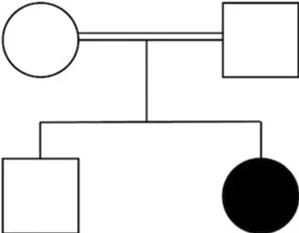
Identification of start filled loss mutation in CD70. (A) Pedigree of the family in which a homozygous start loss mutation in CD70 was identified. The genotype of each individual is indicated. The black circle represents the affected individual.
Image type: radiology (x_ray)